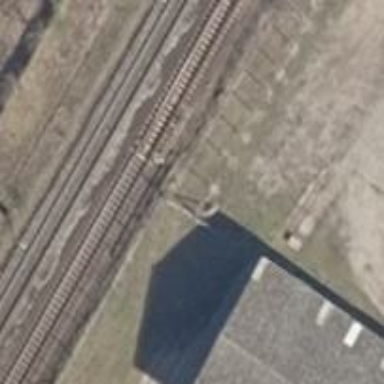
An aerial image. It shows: Railway switch.